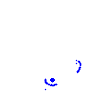
Particle: kaon